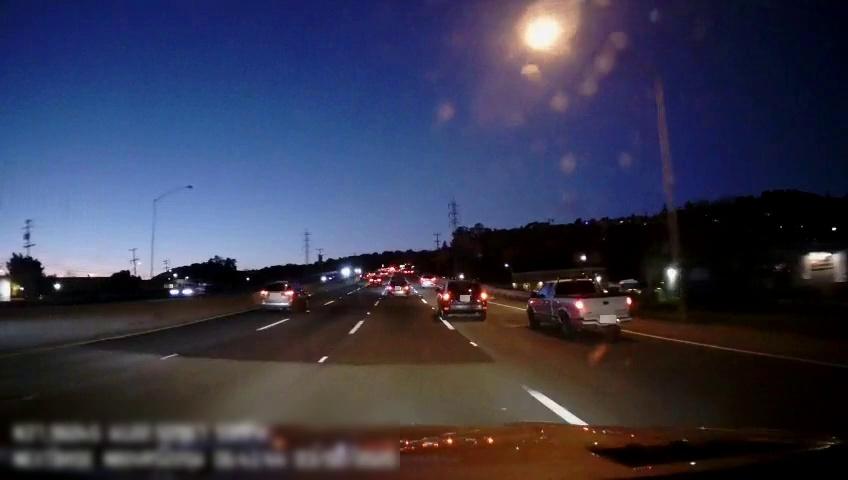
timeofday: Night
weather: Other
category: Drivable Space
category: Vehicles | SUV
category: Vehicles | Car
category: Vehicles | Car
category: Vehicles | Car
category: Vehicles | Truck
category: Vehicles | SUV
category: Vehicles | Car
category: Lanes | Current Lane
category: Lanes | Current Lane
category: Lanes | Alternate Lane
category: Lanes | Alternate Lane
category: Lanes | Alternate Lane